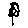
Label: flower